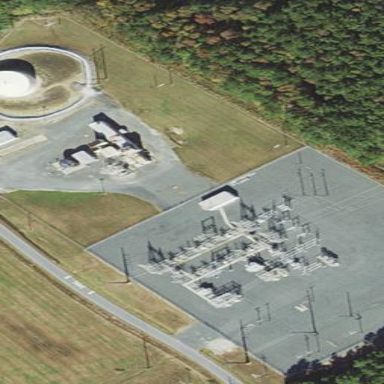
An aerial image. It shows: Power plant.